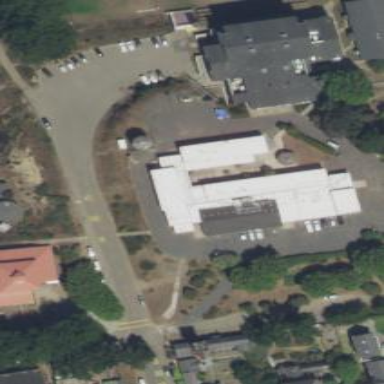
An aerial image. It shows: School building.